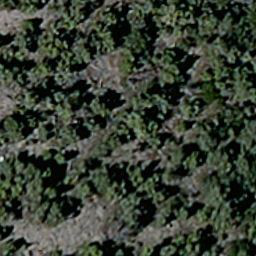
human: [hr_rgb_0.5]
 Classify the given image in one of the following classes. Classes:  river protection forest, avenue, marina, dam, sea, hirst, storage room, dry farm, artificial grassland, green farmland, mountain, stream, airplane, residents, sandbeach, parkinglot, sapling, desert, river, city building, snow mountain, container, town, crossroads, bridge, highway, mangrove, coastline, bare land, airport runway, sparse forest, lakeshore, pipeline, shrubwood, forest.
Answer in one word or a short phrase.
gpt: sparse forest